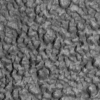
Label: not_dusty